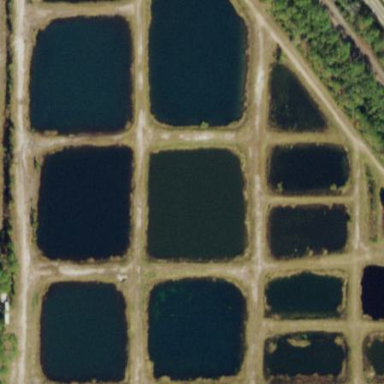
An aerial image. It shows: Water basin used for fish breeding. It is natural water feature.